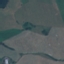
Land use / land cover class: Pasture